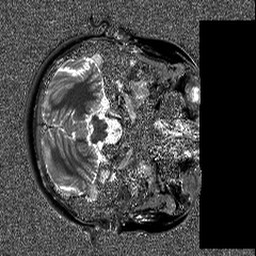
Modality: T1map
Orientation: axial
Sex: female